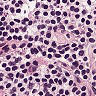
Metastatic tissue present: no